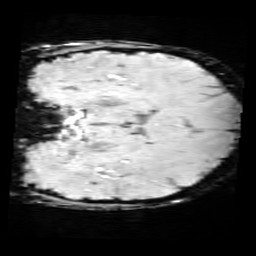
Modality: SWI
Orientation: coronal
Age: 9
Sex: male
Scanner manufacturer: siemens
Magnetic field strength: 3 T
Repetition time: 0.027 s
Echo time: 0.02 s